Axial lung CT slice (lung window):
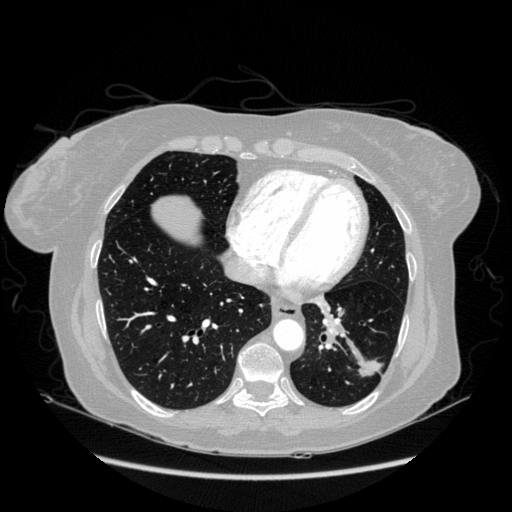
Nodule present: yes
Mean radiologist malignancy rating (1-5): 4.5